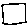
Label: square